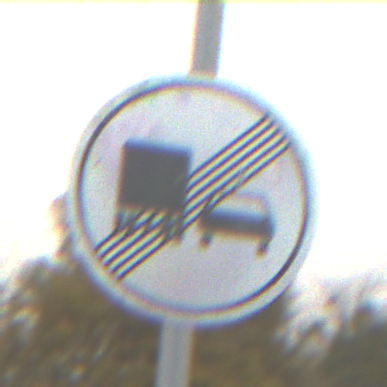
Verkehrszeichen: EndeUeberholverbotKraftfahrzeuge
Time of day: MorningAfternoon
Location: Outdoor (Suburban)
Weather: Overcast
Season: NotSpecified
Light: Natural